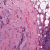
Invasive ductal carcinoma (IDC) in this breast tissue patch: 1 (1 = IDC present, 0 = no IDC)